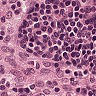
Metastatic tissue present: no